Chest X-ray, PA view. Patient: 68 years old, sex M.
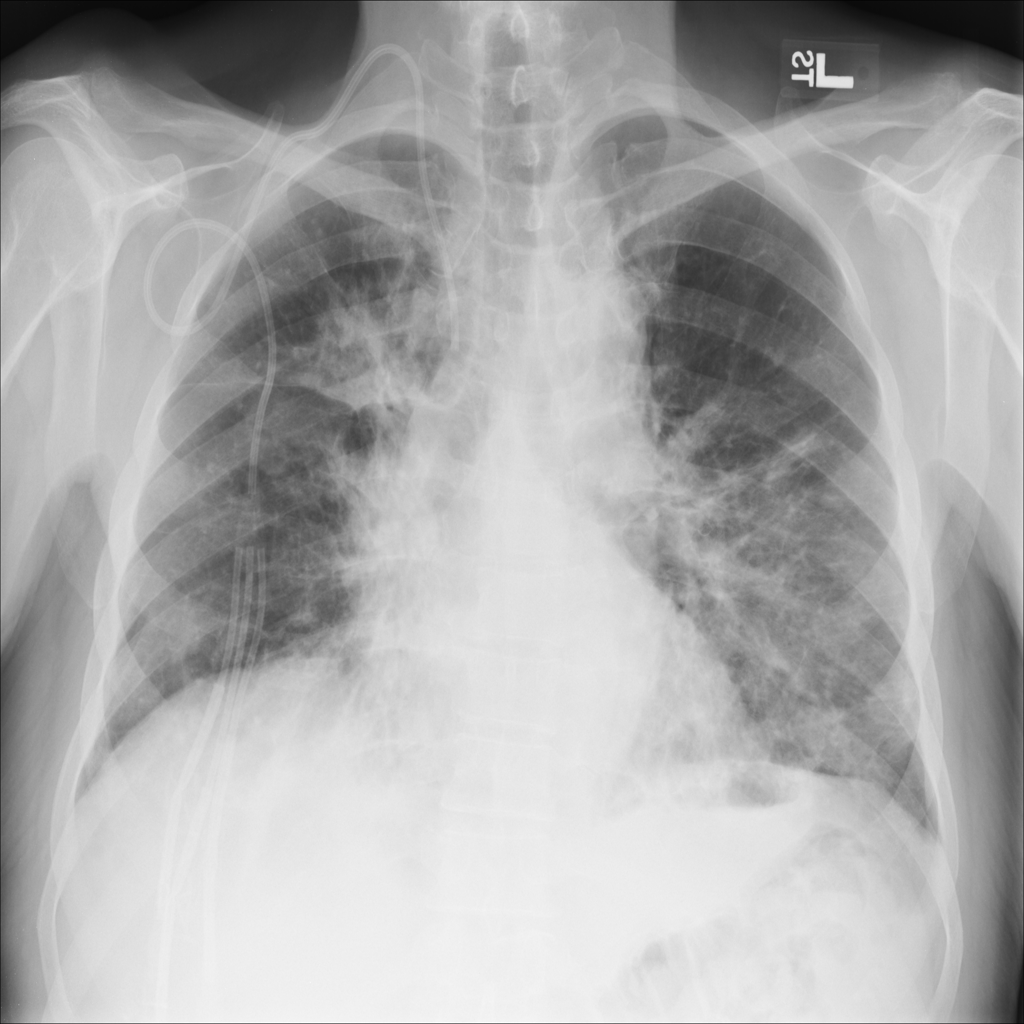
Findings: Infiltration